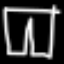
Label: pants